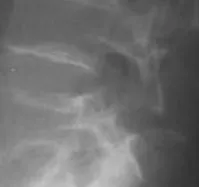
Radiography of lumbar vertebras after seizures showing fractures (patient n 2).
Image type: radiology (x_ray)